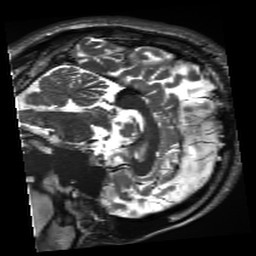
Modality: inplaneT2
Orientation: sagittal
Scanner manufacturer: siemens
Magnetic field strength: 3 T
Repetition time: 11 s
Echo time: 0.059 s